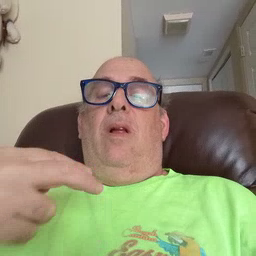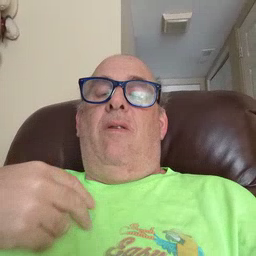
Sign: have